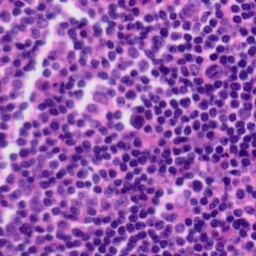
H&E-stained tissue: Tonsil